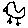
Label: bird